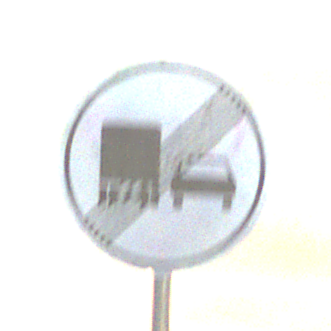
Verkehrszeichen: EndeUeberholverbotKraftfahrzeuge
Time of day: SunriseSunset
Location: Outdoor (Nature)
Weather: Clear
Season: NotSpecified
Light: Natural